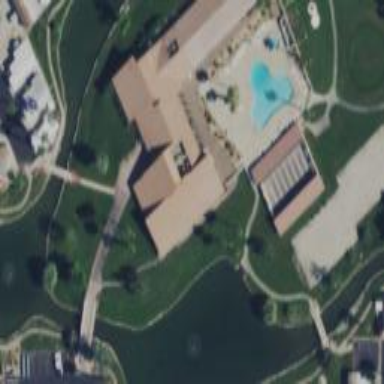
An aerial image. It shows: Clubhouse.